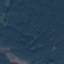
Land use / land cover class: Forest